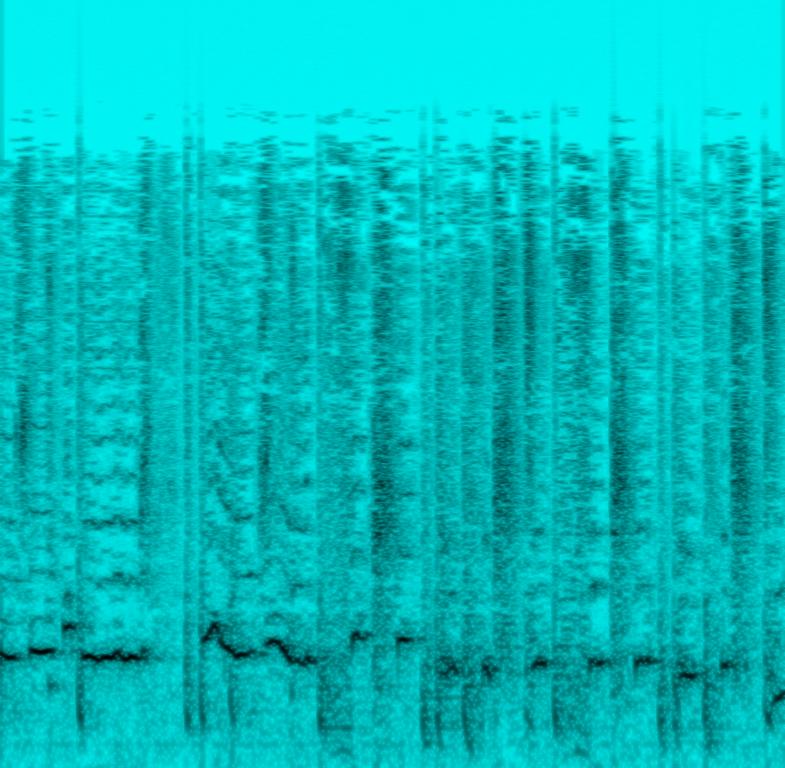
Amateur recording of solo beat boxing of a cover of a popular song.